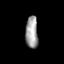
Tissue: prostate
Cell type: T cells
Senescence score: 0.7424
Nuclear area (px): 388
Mean DAPI intensity: 160.108